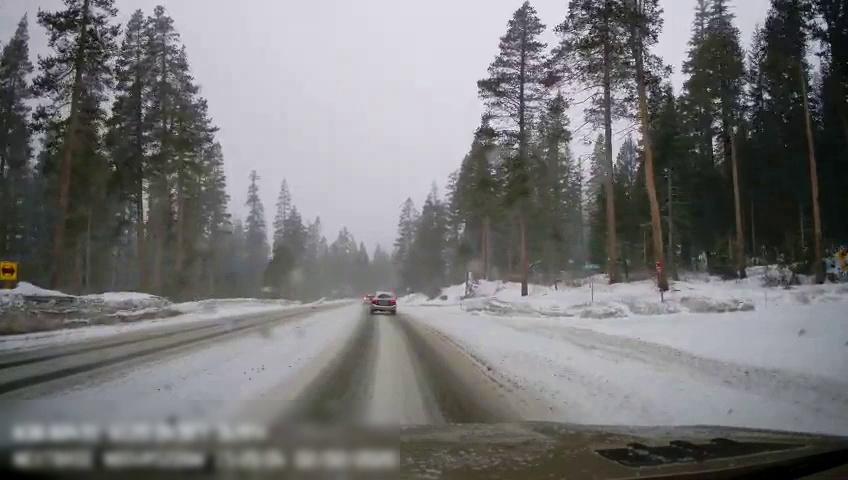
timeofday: Day
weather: Snowy
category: Drivable Space
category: Vehicles | SUV
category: Traffic | Signs